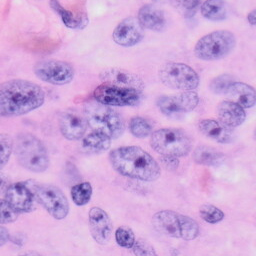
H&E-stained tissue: Skin